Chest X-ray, AP view. Patient: 68 years old, sex M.
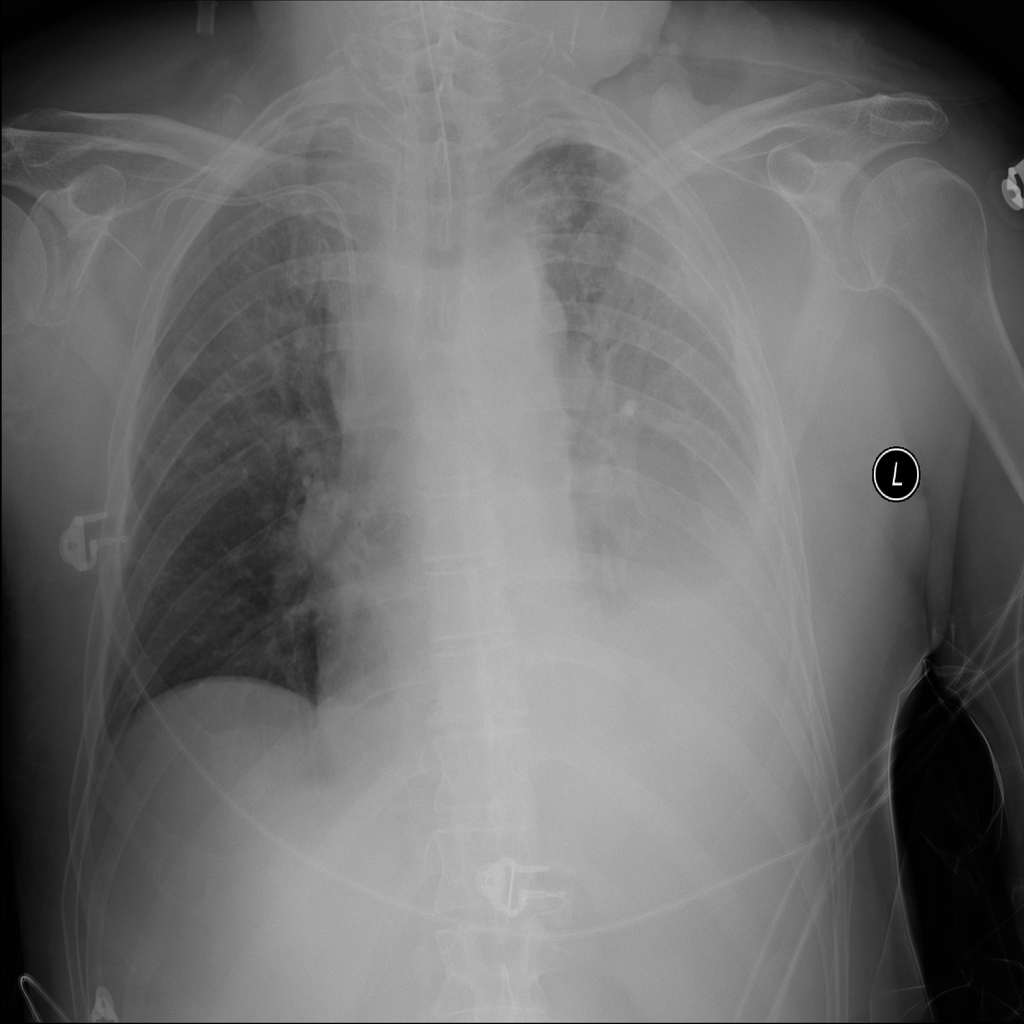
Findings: Effusion